Interaction volume radius: 5 \u00c5
Interaction volume height: 10 \u00c5
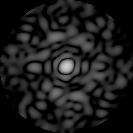
Disorder parameter: 0.8728